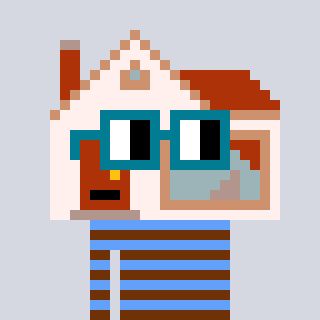
a pixel art character with square dark green glasses, a house-shaped head and a blue-colored body on a cool background